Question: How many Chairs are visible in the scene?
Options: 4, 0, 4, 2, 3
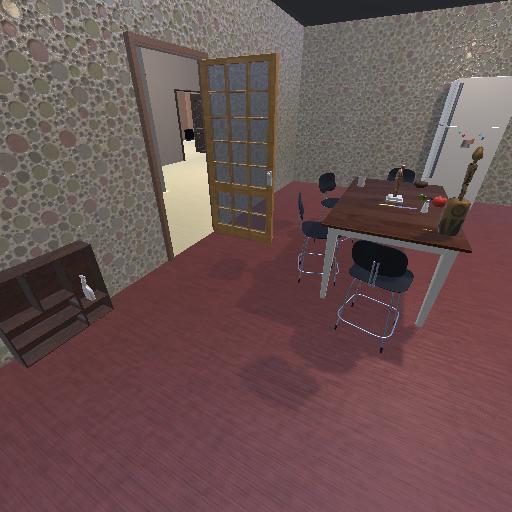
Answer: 4